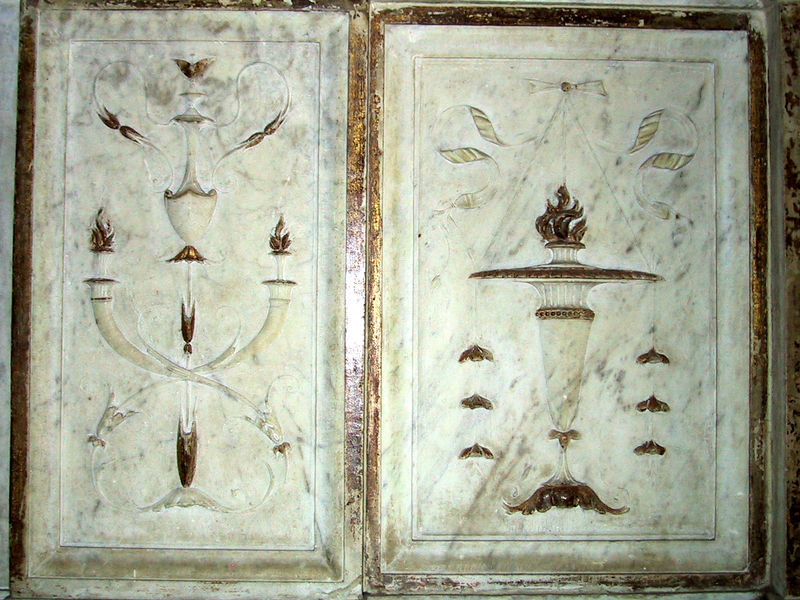
Titel: Grabmal des Bischof Pietro da Vicenza
Künstler: Andrea Sansovino
Standort: Rom, S. Maria in Aracoeli (EU - I - Latium)
Schlagwörter: blätter, feuer, flügel, weiß, braun, lampe, licht, marmor, mitte, blüten, muster, ornament, wand, band, rahmen, stein, horn, öl, gold, kelch, vase, relief, rand, dekoration, jugendstil, dekor, floral, verzierung, kerzen, leuchter, masche, bögen, flamme, buch, vergoldet, flammen, oberfläche, seiten, scharnier, platten, hörner, bänder, filigran, fackel, luster, leichter, schliefe, ämarmor